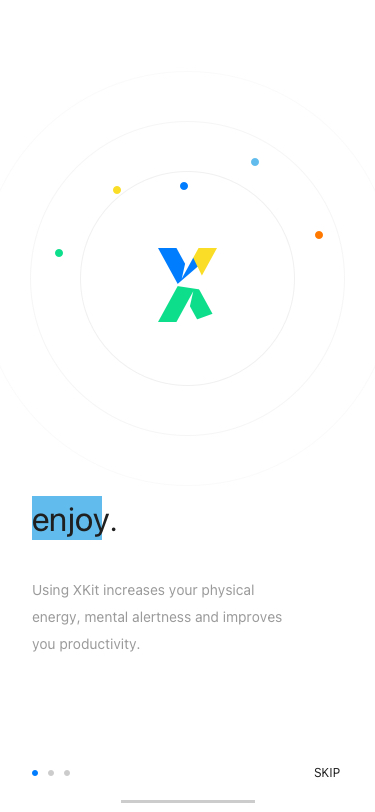
Text in this UI design:
enjoy.
Using XKit increases your physical energy, mental alertness and improves you productivity.
Skip